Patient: sex F, age 71
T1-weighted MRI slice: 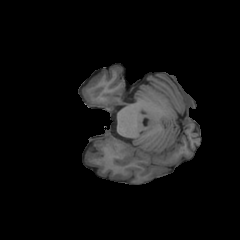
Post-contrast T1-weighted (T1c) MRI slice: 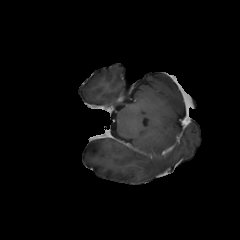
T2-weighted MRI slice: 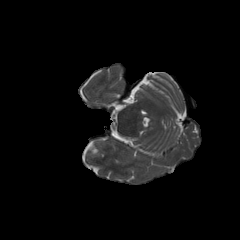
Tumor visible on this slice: no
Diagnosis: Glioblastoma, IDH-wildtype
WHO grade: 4